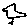
Label: bird